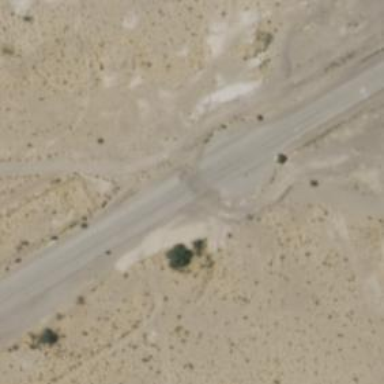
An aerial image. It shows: Service road.